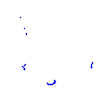
Particle: proton